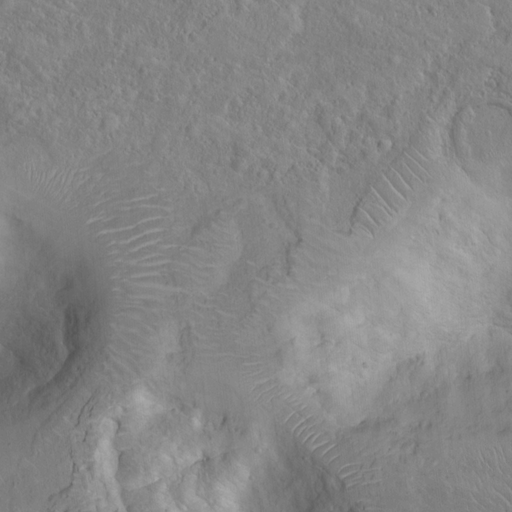
Objects detected: cone, cone, cone